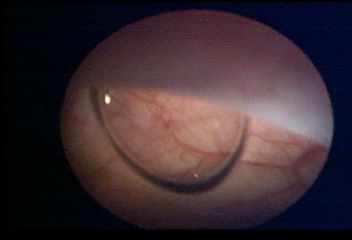
Modality: WLC
Class: Foreign bodies
Subclass: AirBubble
Bladder cancer association: No
Annotated structures: Air bubble